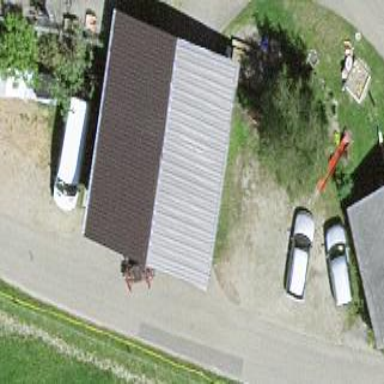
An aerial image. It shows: Shed building.